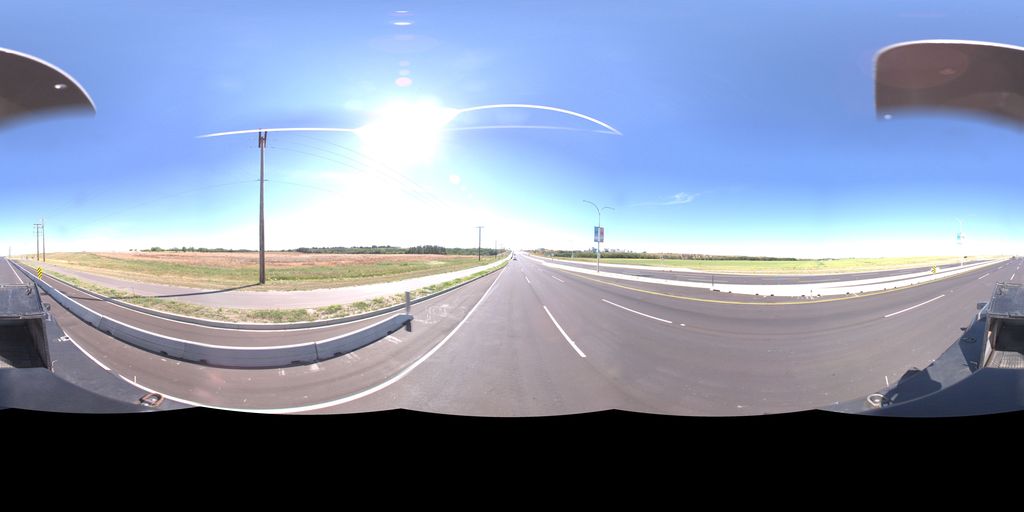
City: saskatoon